七年级 · 度量几何学
（2020 秋・南关区期末）如图, $\angle 1=35^{\circ}, \angle 2=35^{\circ}, \angle 3=56^{\circ} 23^{\prime}$, 则 $\angle 4$ 的大小为

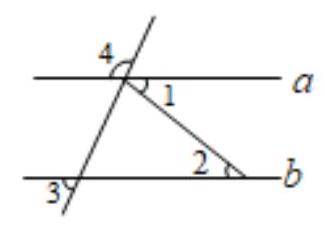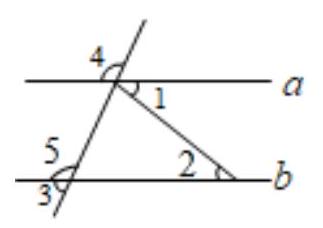
答案: $123^{\circ} 37^{\prime}$.
解析: 根据平行线的判定与性质即可得 $\angle 4$ 的大小.

【答案】解: 如图,

$\because \angle 1=35^{\circ}, \angle 2=35^{\circ}, \therefore \angle 1=\angle 2, \therefore a / / b, \therefore \angle 4=\angle 5$,

$\because \angle 3=56^{\circ} 23^{\prime}, \therefore \angle 5=180^{\circ}-\angle 3=123^{\circ} 37^{\prime}, \therefore \angle 4=123^{\circ} 37^{\prime}$. 故答案为: $123^{\circ} 37^{\prime}$.

【点睛】本题考查了平行线的判定与性质, 解决本题的关键是掌握平行线的判定与性质.